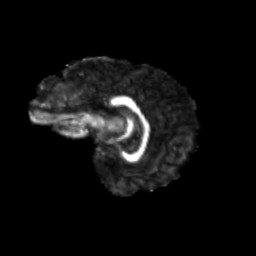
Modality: FA
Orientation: sagittal
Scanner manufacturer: siemens
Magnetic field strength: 3 T
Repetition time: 9.2 s
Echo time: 0.084 s